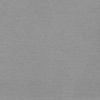
Label: dusty